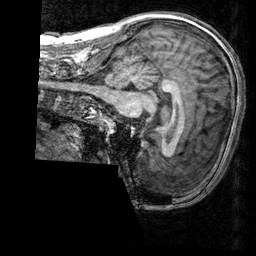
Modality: T1w
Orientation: sagittal
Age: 33
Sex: male
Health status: healthy
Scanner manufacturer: siemens
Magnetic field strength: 3 T
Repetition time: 2.3 s
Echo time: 0.00303 s